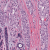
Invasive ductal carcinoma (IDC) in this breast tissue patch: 1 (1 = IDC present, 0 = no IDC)